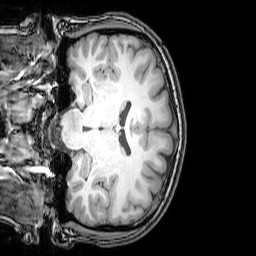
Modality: T1w
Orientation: coronal
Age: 25
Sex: male
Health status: healthy
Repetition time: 0.081 s
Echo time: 0.037 s